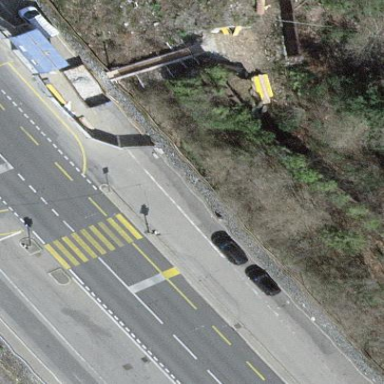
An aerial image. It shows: Street-side parking area with parallel orientation on asphalt surface.